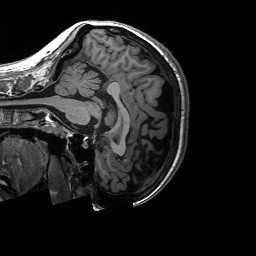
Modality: T1w
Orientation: sagittal
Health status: ill
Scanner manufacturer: siemens
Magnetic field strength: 3 T
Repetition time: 2.3 s
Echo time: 0.00226 s